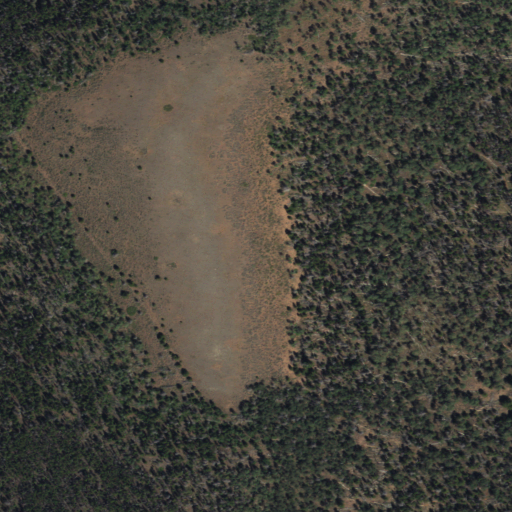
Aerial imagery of mountain in Wyoming named Cottonwood Mountain containing evergreen forest, shrub, mixed forest, and woody wetlands